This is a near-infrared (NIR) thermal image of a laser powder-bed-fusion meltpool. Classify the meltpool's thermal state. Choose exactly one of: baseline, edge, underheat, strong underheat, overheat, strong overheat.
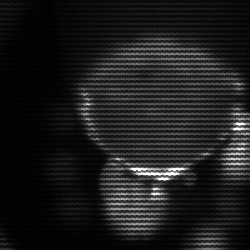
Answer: edge